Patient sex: F
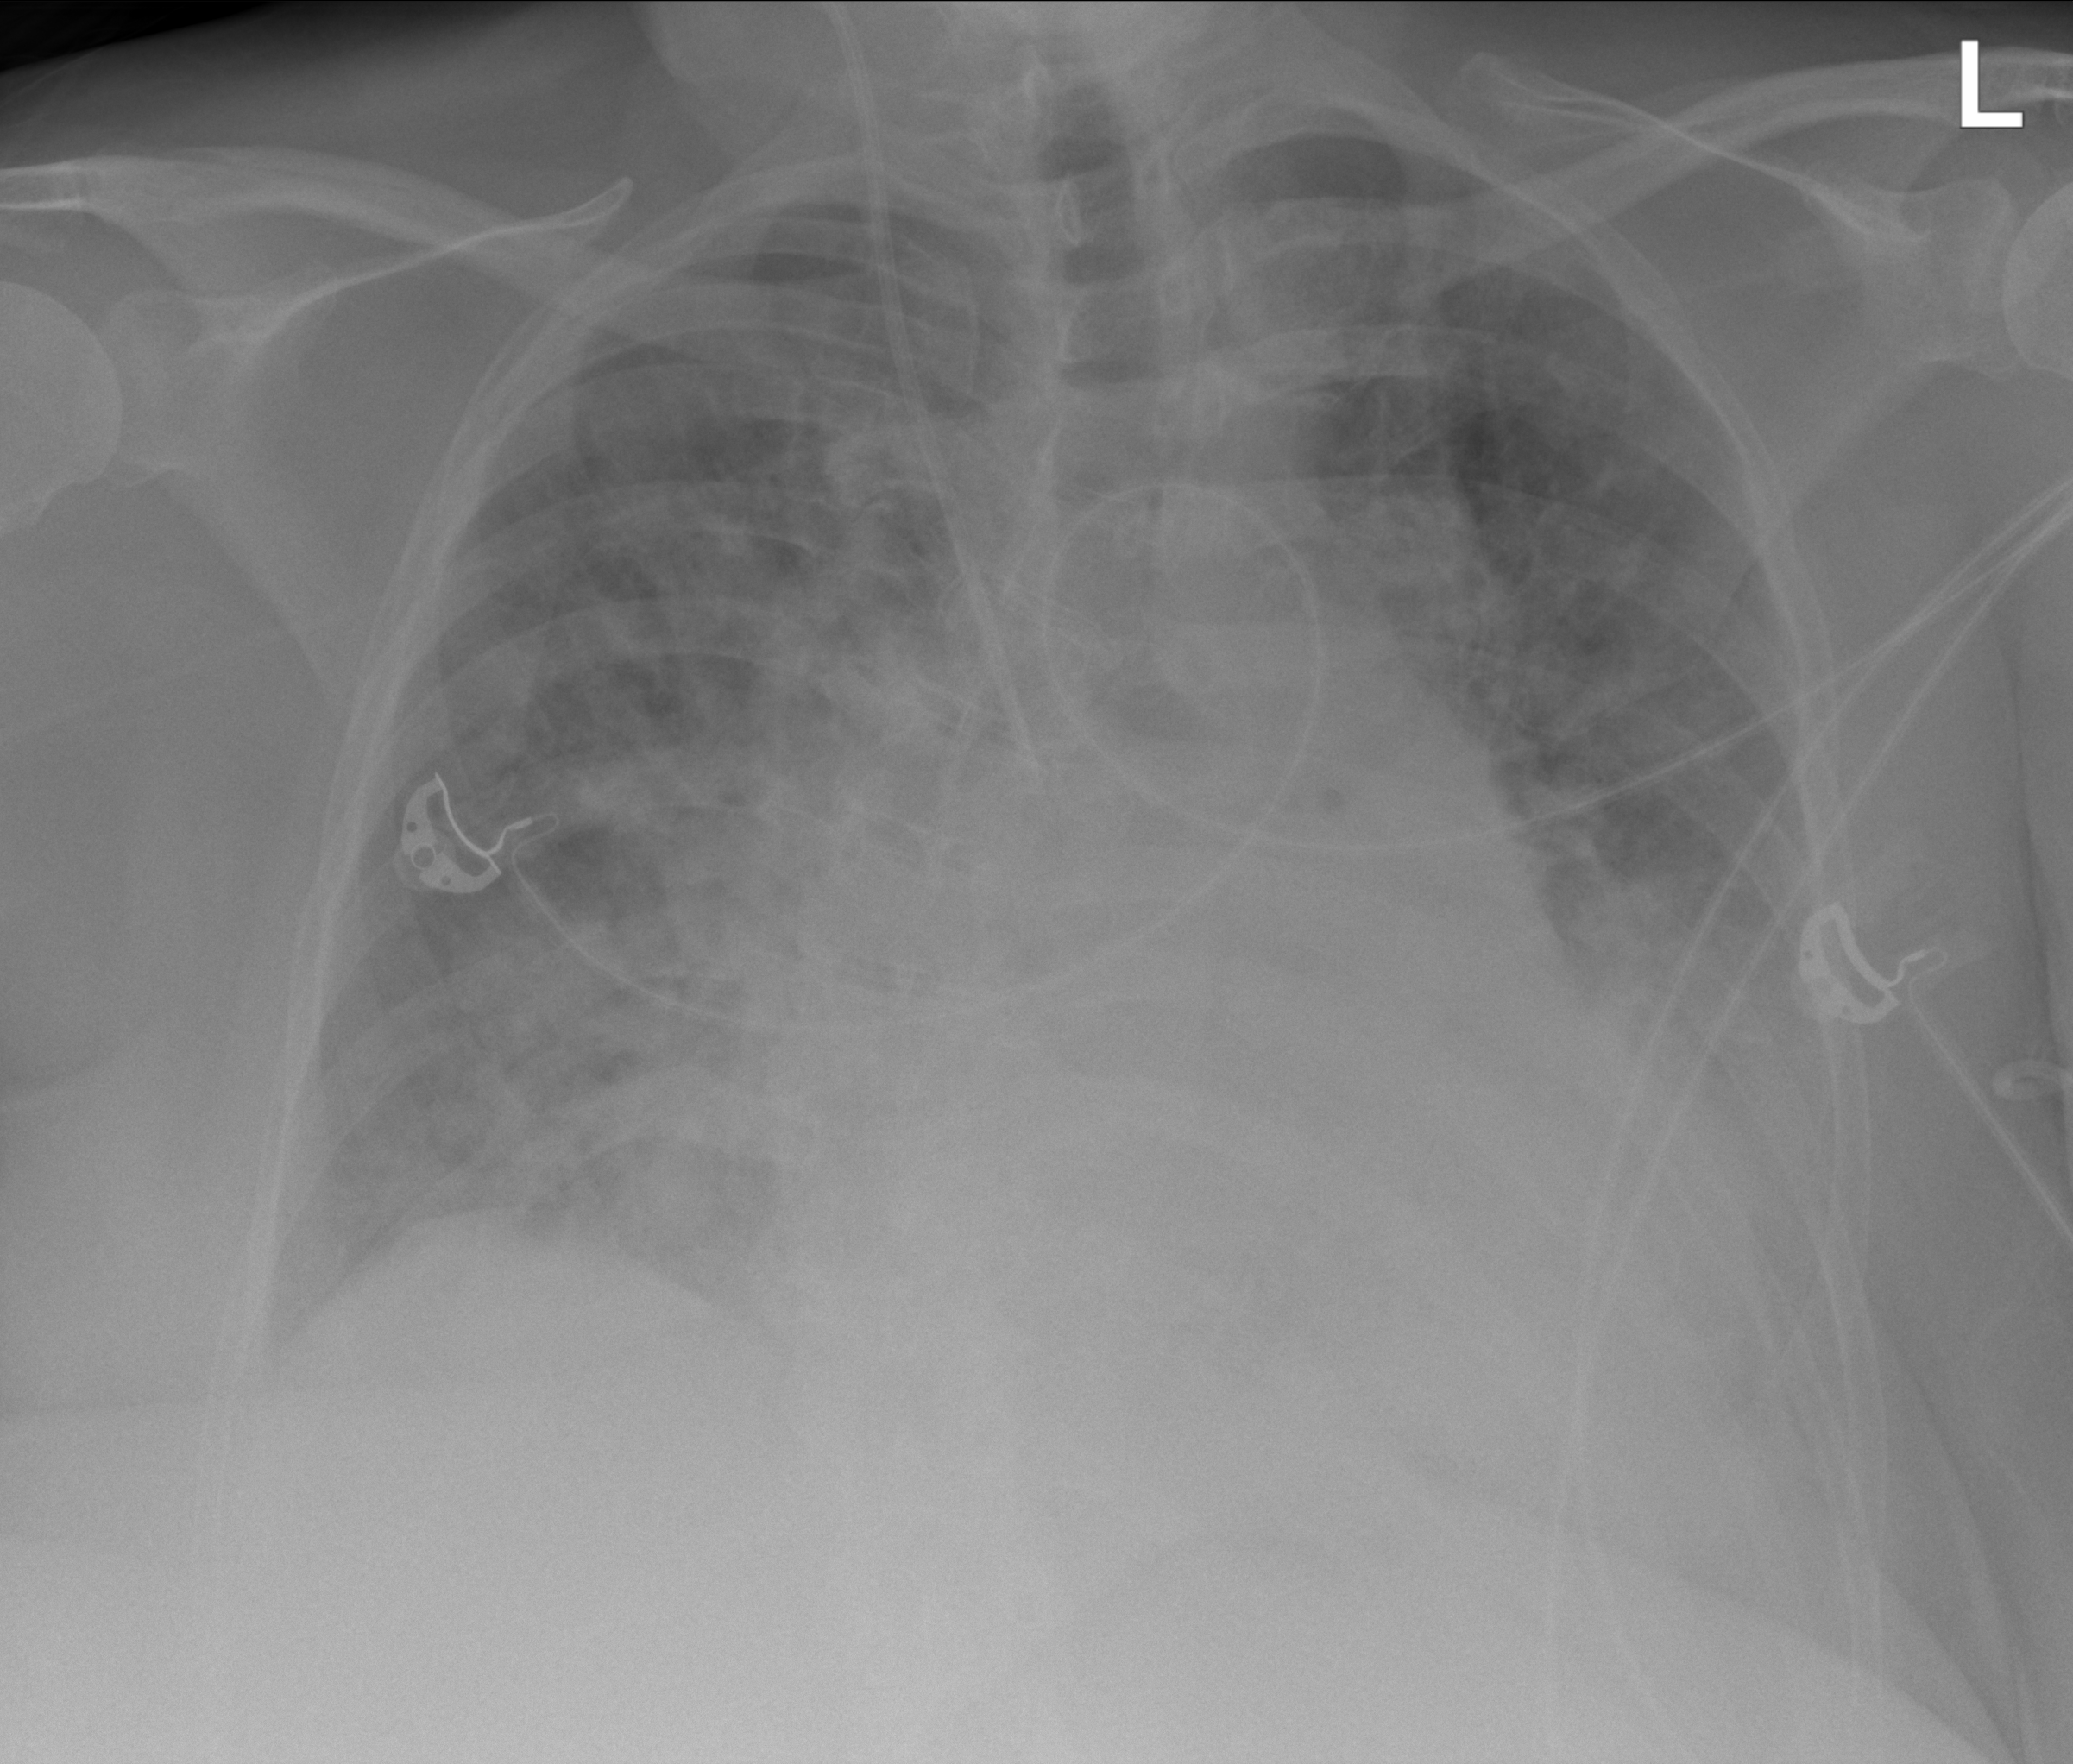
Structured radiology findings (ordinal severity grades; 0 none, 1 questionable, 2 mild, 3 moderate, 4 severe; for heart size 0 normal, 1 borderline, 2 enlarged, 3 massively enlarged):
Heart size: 2
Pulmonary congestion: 3
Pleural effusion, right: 0
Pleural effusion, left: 2
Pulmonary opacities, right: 3
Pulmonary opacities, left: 3
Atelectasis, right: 3
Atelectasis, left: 3